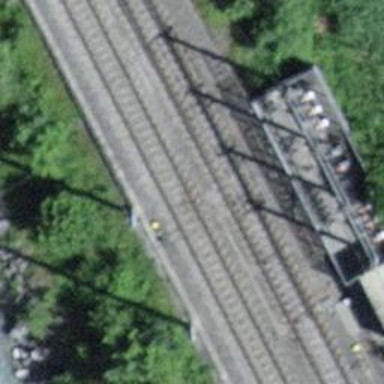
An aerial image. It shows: Single-track railway with electrified contact lines.